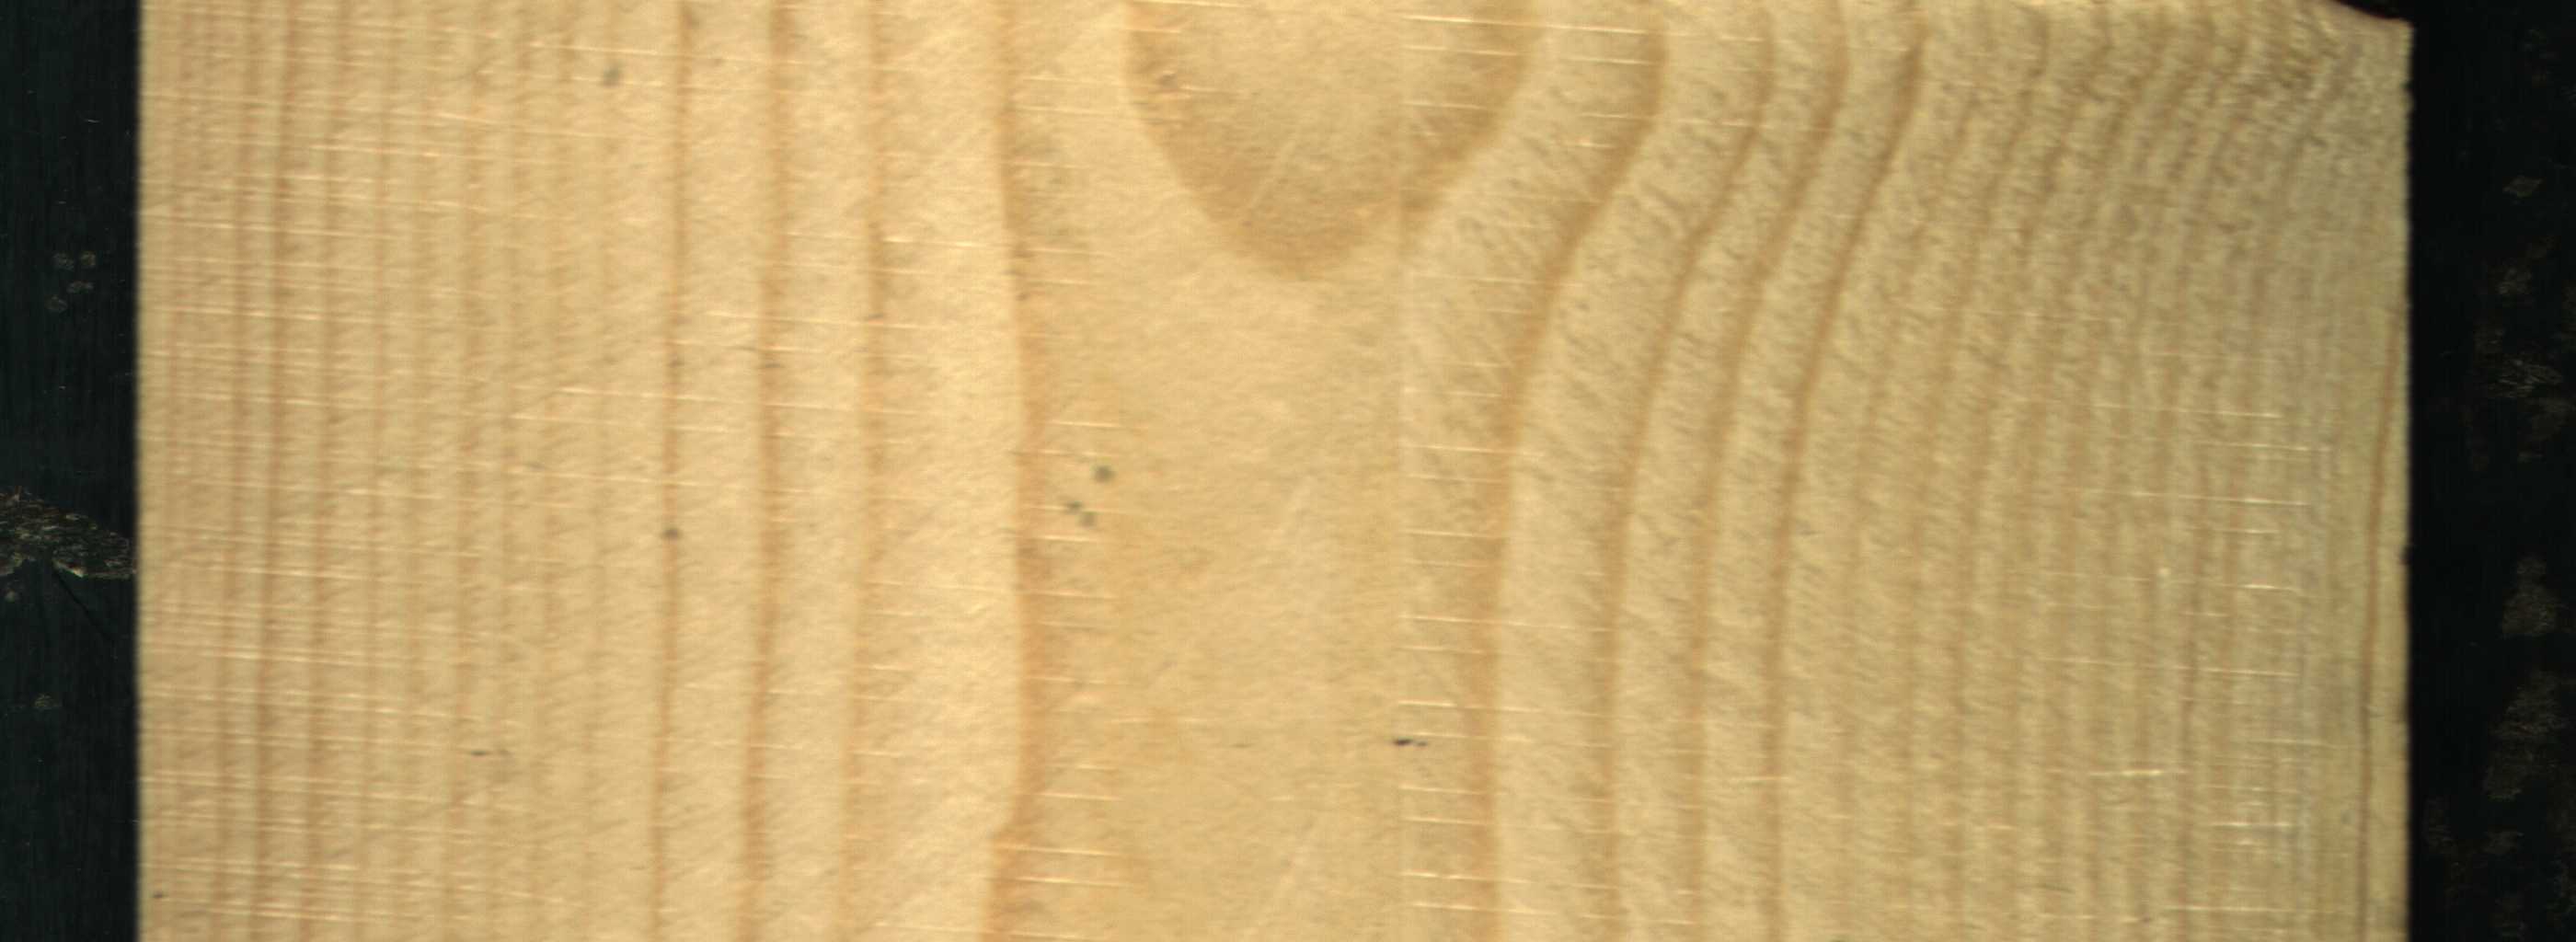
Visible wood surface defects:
Knot_missing